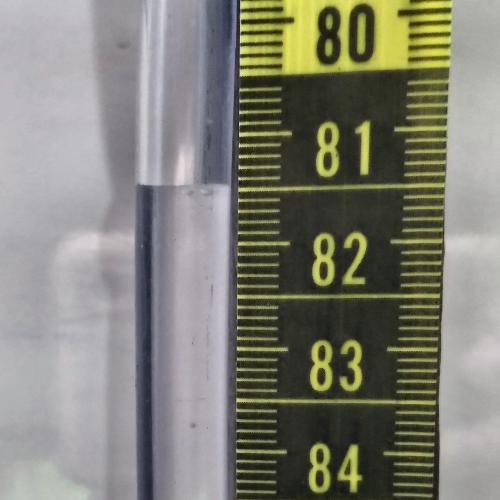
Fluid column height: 81.5 cm